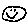
Label: smiley face